Interaction volume radius: 5 \u00c5
Interaction volume height: 10 \u00c5
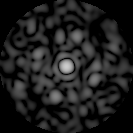
Disorder parameter: 0.8461